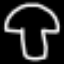
Label: mushroom